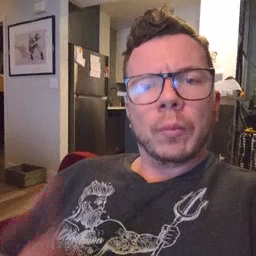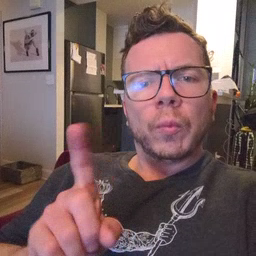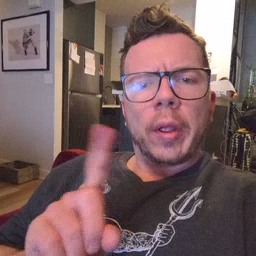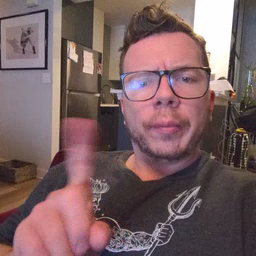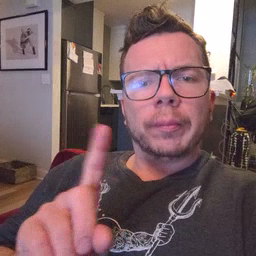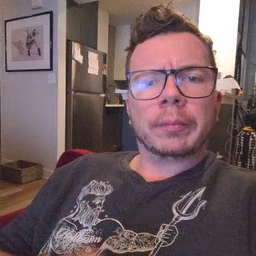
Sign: where